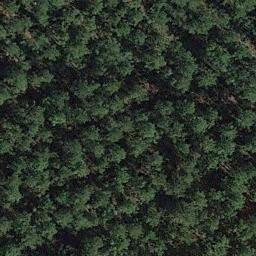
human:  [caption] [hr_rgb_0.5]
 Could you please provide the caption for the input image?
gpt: Many dark green trees are in a forest .

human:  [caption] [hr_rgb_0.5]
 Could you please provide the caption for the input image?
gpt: The forest has a lot of well-arranged green trees .

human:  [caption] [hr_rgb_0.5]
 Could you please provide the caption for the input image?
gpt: The forest is full of green trees .

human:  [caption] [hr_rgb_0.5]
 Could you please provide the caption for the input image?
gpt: This is a dense forest .

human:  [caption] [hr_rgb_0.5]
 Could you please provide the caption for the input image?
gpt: A dense forest with many green trees .